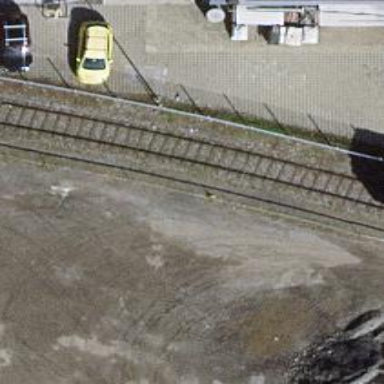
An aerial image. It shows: Single railway spur track.